Field crop: maize
Growth stage: 1
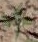
Species: atriplex